Aerial crown-view tile of a tropical tree (Barro Colorado Island, Panama), acquired 20250616:
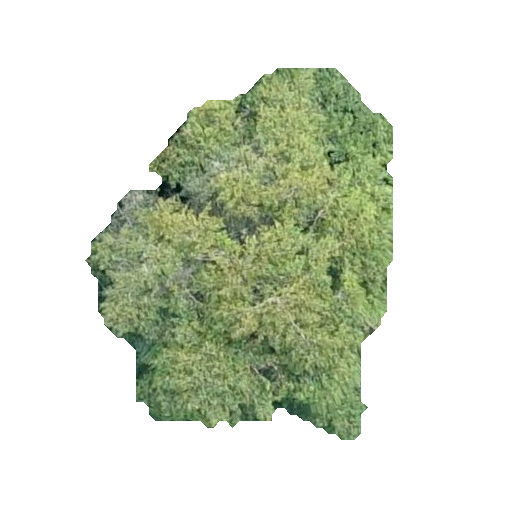
Species: Chrysophyllum cainito
GBIF accepted scientific name: Chrysophyllum cainito
Crown area: 120.262 m²